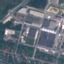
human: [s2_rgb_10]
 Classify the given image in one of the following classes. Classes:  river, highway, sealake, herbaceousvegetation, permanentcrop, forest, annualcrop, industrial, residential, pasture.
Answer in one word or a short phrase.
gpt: Industrial